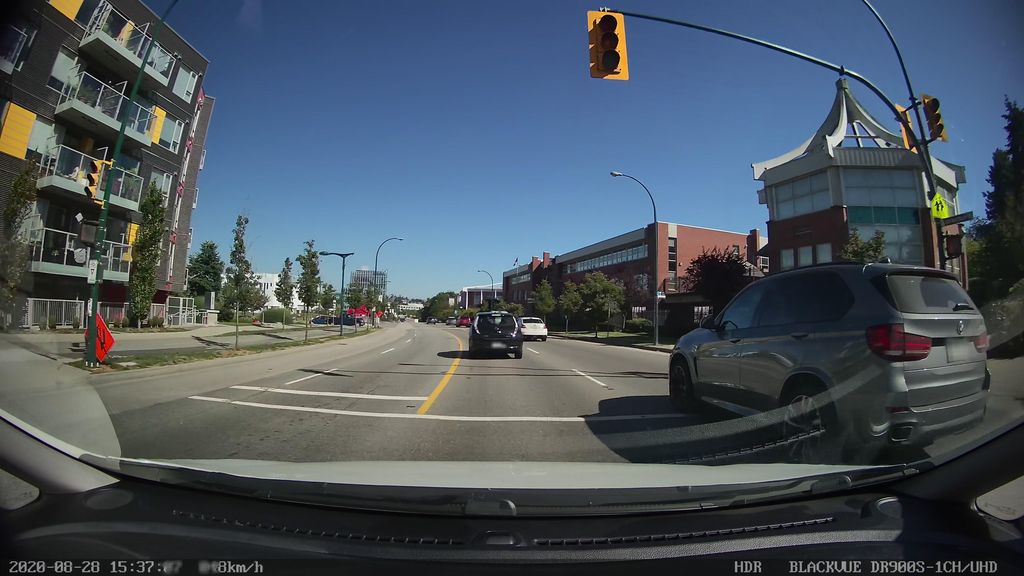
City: vancouver